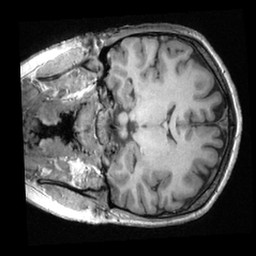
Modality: T1w
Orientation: coronal
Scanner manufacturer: ge
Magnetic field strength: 3 T
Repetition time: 0.007088 s
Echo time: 0.002608 s